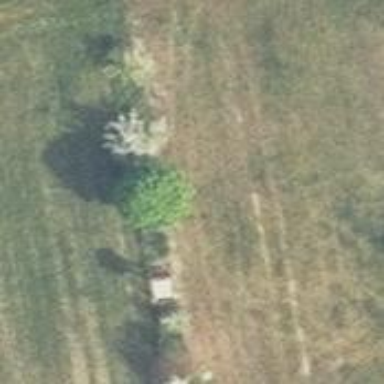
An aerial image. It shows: Hunting stand.